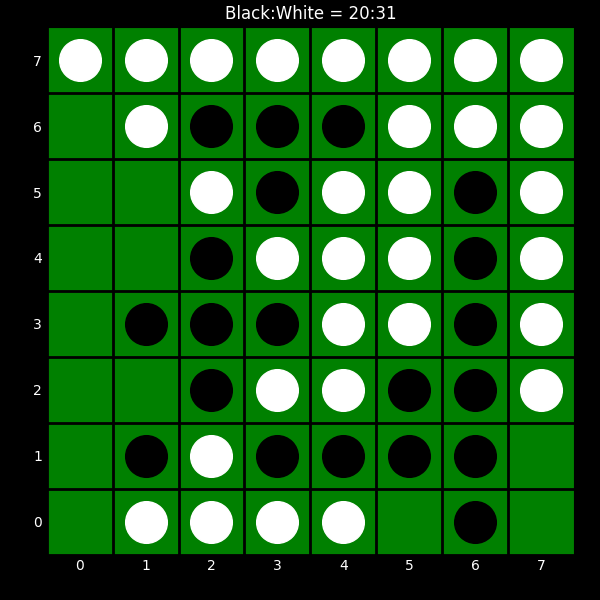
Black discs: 20
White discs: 31